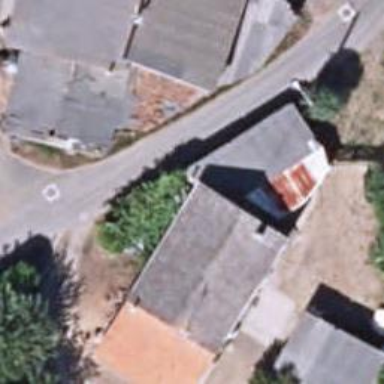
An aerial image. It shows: Simple house.